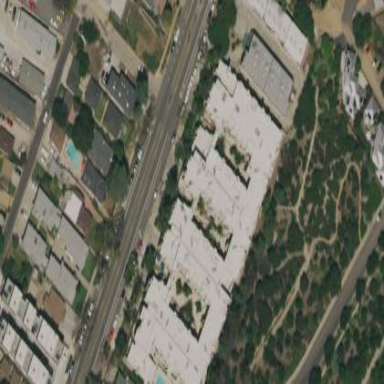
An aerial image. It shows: Condominium in residential area.